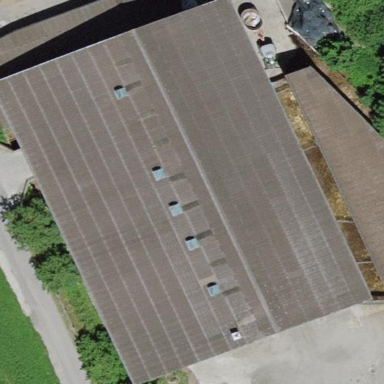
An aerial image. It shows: Rural barn.